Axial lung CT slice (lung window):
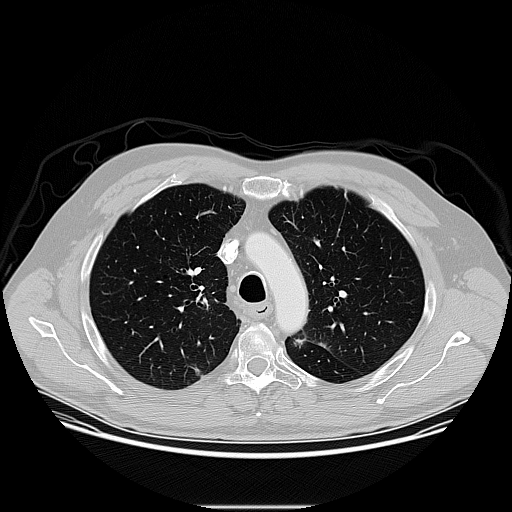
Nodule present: no